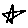
Label: star